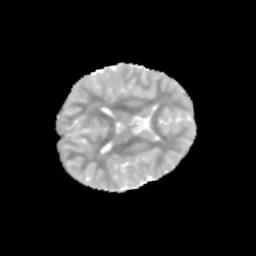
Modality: MD
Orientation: axial
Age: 9
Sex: male
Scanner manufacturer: siemens
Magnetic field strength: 3 T
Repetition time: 3.8 s
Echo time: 0.07 s